Field crop: maize
Growth stage: 2
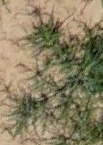
Species: salsola